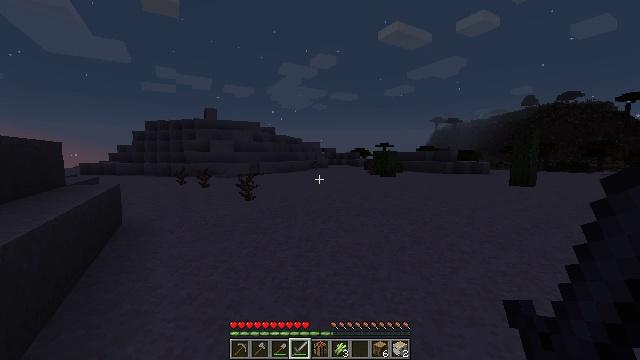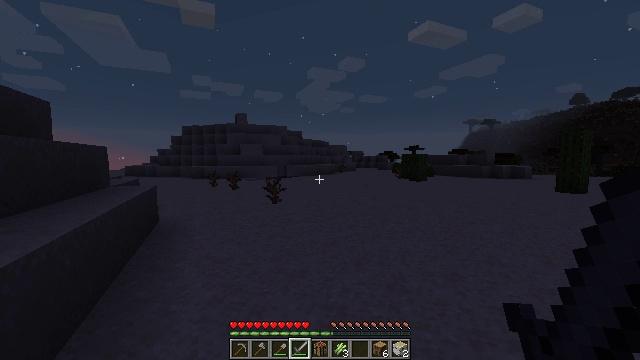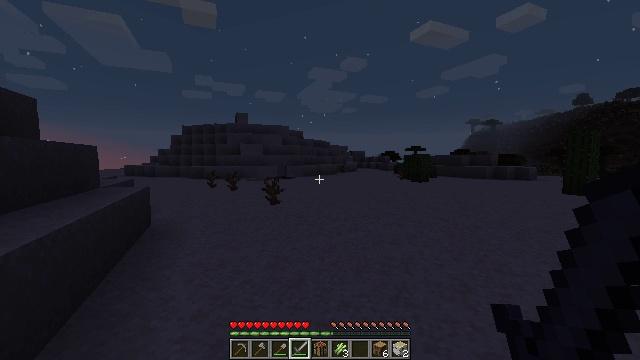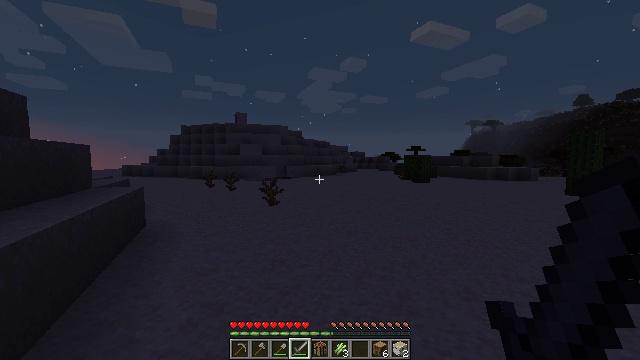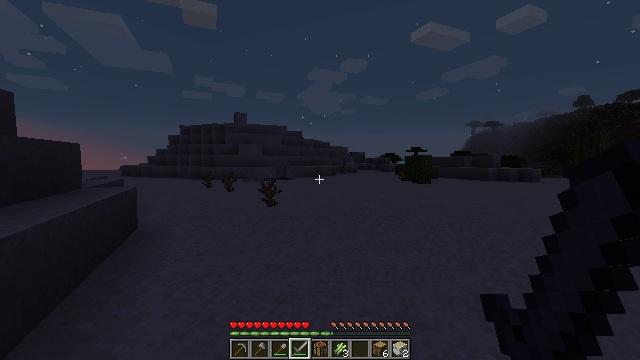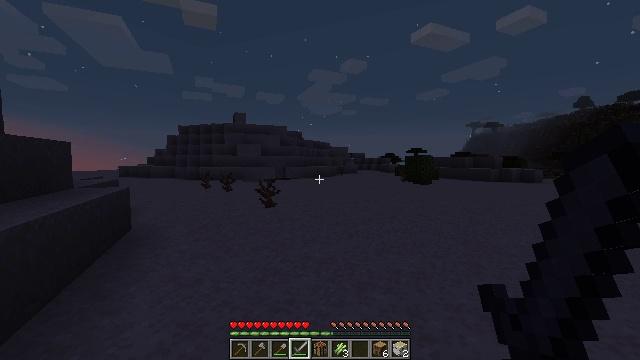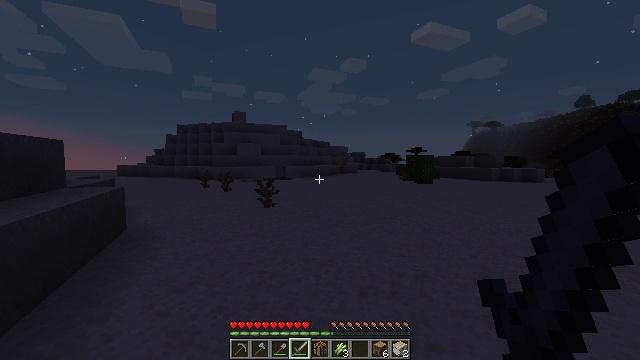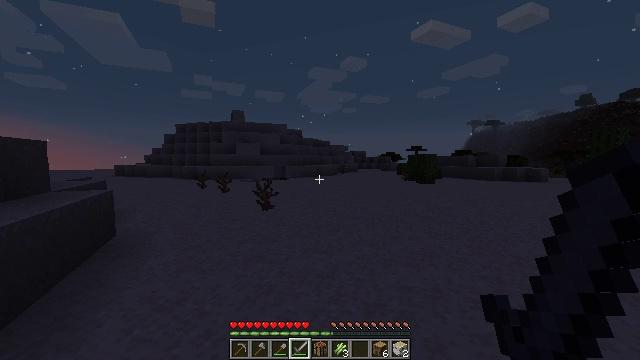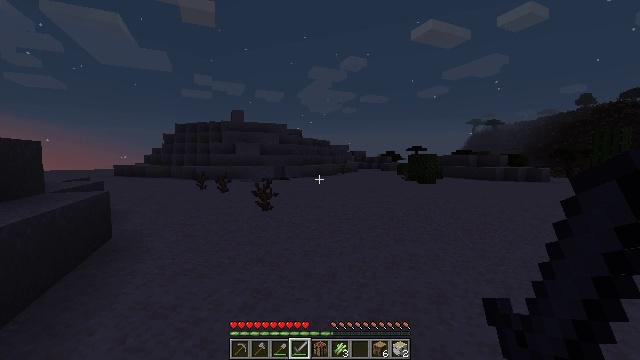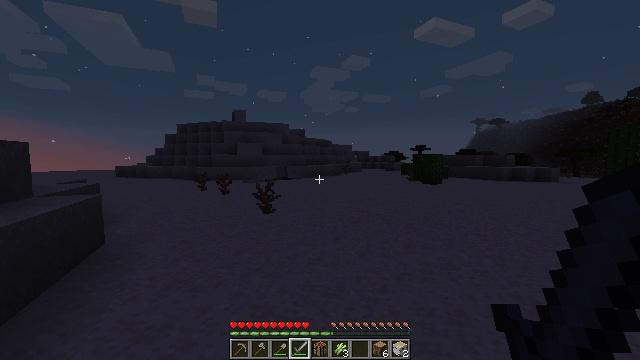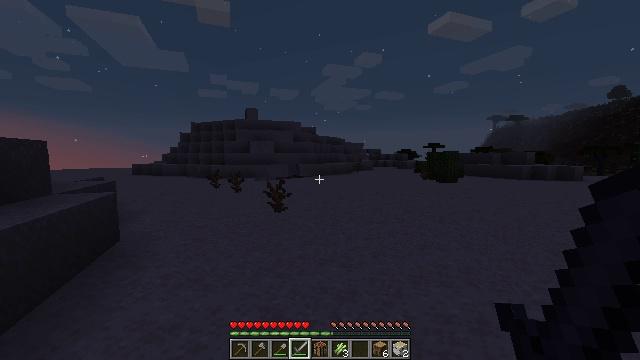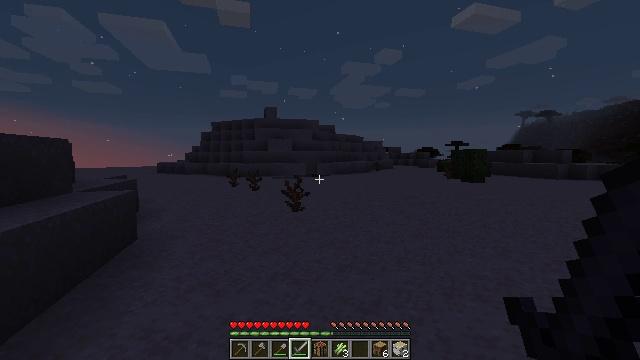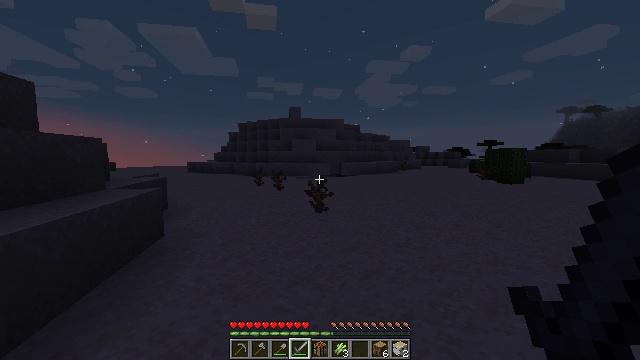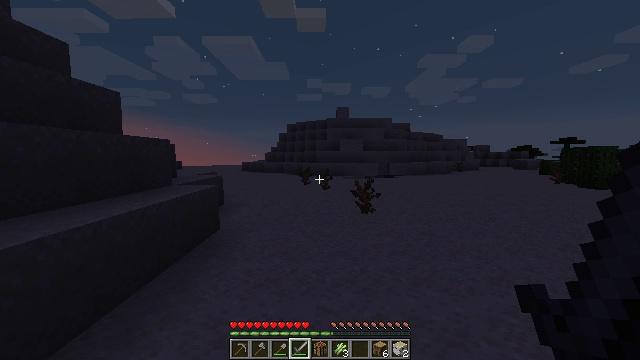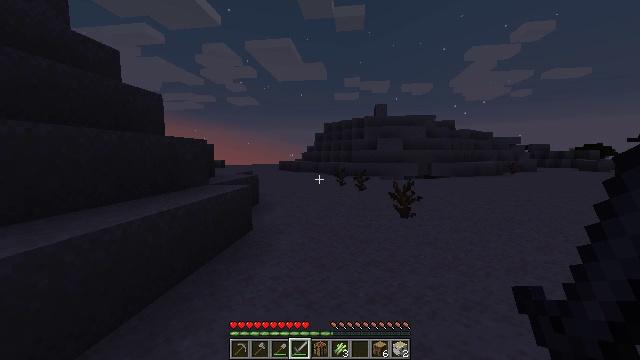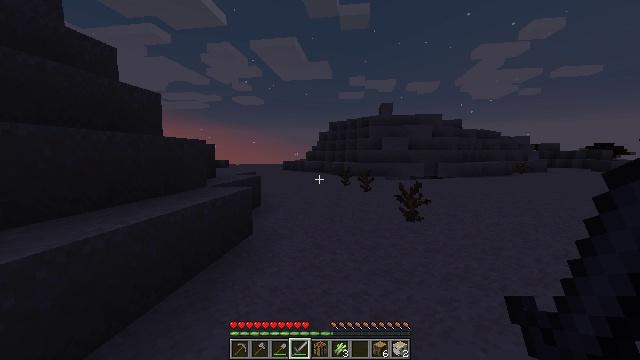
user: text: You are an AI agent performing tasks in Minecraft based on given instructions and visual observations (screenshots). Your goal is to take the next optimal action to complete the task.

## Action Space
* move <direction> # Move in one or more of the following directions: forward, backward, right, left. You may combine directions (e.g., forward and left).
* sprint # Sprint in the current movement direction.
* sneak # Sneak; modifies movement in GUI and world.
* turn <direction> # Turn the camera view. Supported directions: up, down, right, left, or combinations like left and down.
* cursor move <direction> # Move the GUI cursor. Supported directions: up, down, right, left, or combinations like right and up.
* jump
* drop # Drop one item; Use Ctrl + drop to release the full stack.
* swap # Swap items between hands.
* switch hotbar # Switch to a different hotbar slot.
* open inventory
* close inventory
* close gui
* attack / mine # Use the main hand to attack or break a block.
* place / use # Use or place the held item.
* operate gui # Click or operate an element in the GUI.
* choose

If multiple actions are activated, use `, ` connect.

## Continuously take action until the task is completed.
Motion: motion action
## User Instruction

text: Get cactus from the sandy areas.
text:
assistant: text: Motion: move forward, turn left
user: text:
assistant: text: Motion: move forward
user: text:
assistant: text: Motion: move forward
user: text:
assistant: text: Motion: move forward
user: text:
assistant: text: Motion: move forward
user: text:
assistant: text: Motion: move forward
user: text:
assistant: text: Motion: move forward
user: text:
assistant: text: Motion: move forward
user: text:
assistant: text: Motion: move forward
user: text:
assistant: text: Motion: move forward, turn left
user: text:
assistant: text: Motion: move forward, turn left
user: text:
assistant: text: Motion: move forward, turn left
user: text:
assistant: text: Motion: move forward, turn left
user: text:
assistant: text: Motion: move forward, turn left
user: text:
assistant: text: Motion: move forward, turn left
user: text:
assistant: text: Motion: move forward
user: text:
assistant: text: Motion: move forward
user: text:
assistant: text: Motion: move forward
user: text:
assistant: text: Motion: move forward, turn down
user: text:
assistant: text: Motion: move forward
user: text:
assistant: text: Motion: move forward
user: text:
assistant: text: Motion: move forward
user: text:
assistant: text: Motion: move forward, turn right
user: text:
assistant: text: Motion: move forward, turn right
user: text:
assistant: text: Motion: move forward, turn right
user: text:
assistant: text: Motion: move forward, turn right
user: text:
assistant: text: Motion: move forward
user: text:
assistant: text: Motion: move forward
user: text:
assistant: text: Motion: move forward
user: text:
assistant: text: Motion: move forward